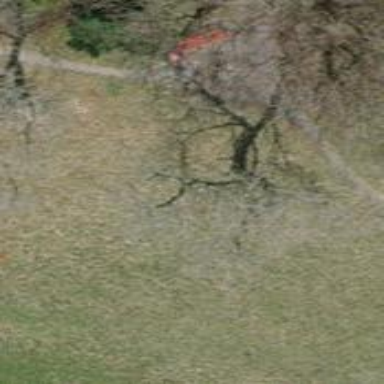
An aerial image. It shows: Red bench.